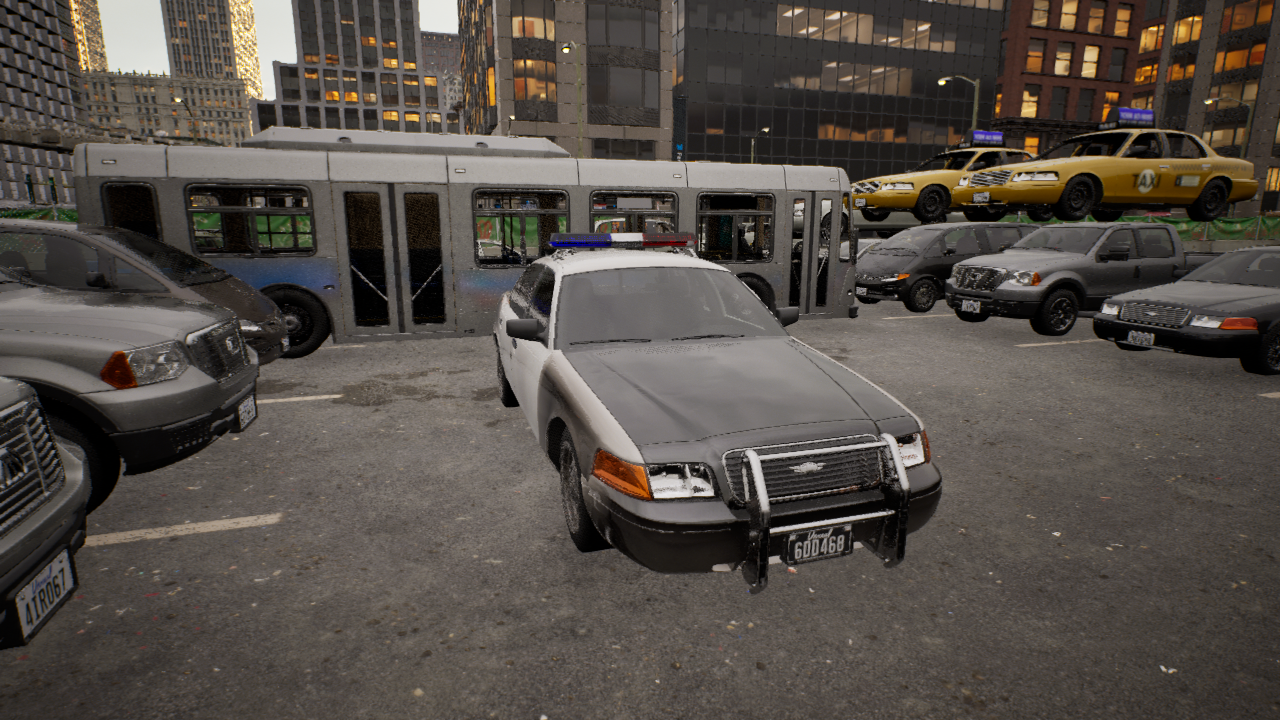
Venue: arterial
Lighting: golden hour
Vehicle rig: sedan